Interaction volume radius: 5 \u00c5
Interaction volume height: 40 \u00c5
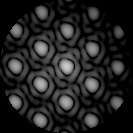
Disorder parameter: 0.01751